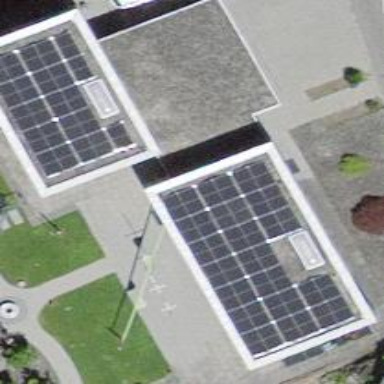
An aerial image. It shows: Solar power generator using photovoltaic panels.